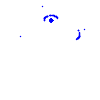
Particle: proton